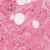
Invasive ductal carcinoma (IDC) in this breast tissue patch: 0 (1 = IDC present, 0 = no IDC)